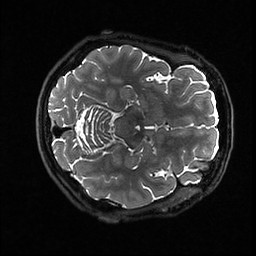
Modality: T2w
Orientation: axial
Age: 56
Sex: female
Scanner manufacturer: ge
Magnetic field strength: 3 T
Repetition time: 3.202 s
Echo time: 0.06643 s